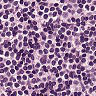
Metastatic tissue present: no